Aerial crown-view tile of a tropical tree (Barro Colorado Island, Panama), acquired 20250414:
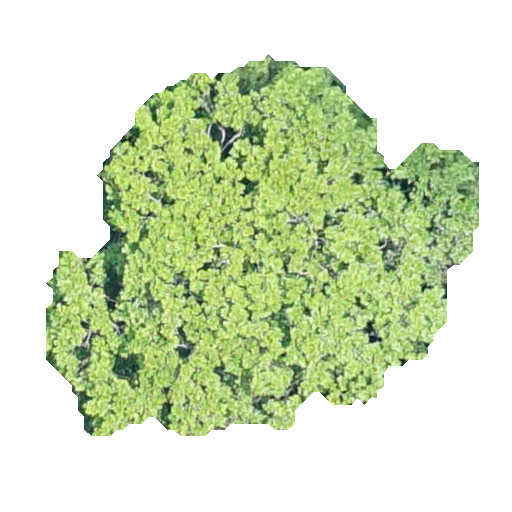
Species: Simarouba amara
GBIF accepted scientific name: Simarouba amara
Crown area: 170.079 m²